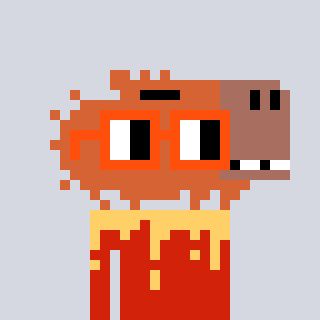
a pixel art character with square orange glasses, a capybara-shaped head and a red-colored body on a cool background